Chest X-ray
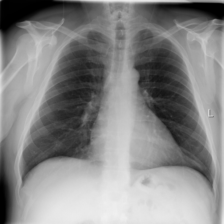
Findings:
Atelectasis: negative
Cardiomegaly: negative
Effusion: negative
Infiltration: negative
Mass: negative
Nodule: negative
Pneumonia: negative
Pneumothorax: negative
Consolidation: negative
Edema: negative
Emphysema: negative
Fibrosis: negative
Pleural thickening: negative
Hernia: negative